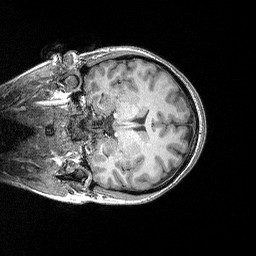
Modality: T1w
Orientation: coronal
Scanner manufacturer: siemens
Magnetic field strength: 3 T
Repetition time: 2.3 s
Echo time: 0.00298 s